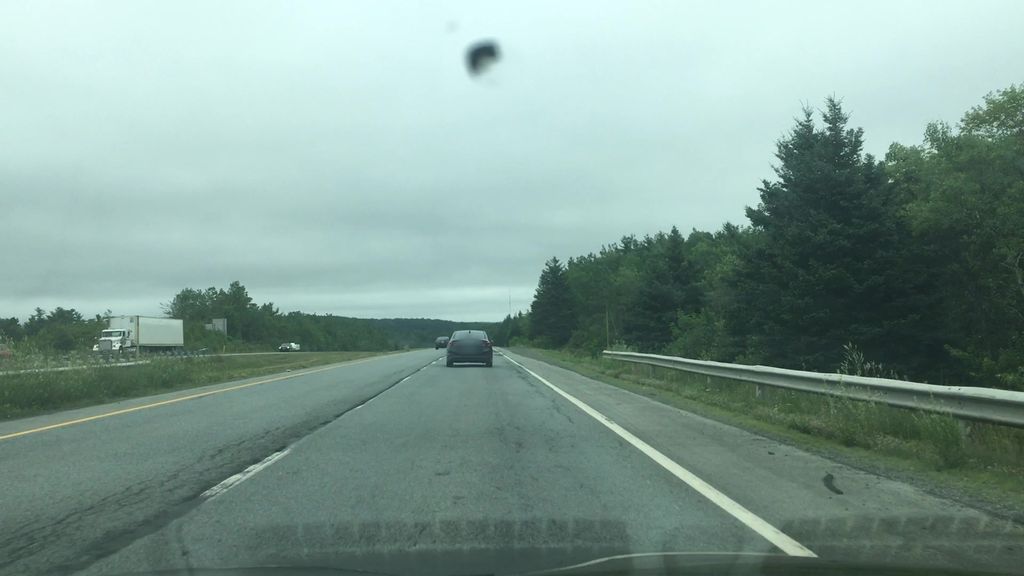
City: halifax